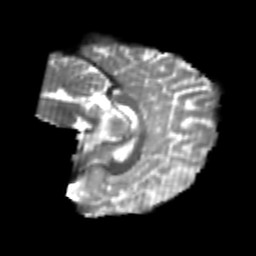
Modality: T2w
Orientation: sagittal
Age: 20
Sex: female
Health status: healthy
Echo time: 0.074 s